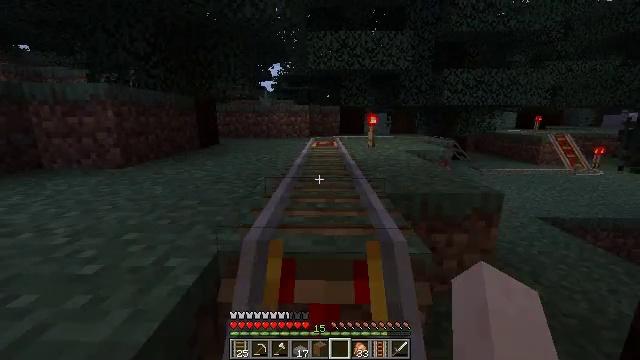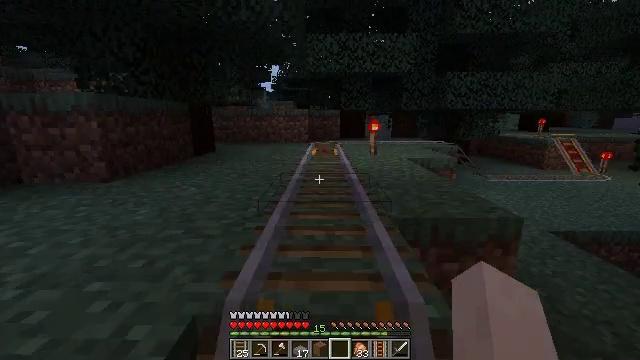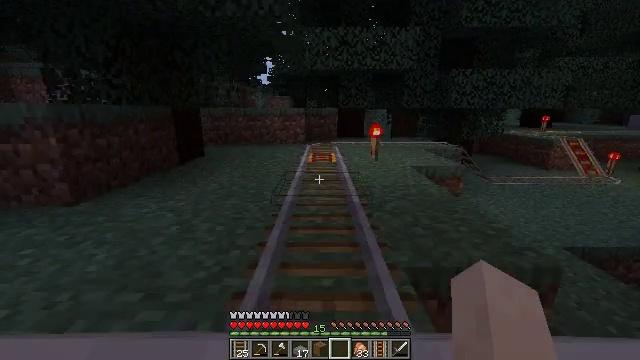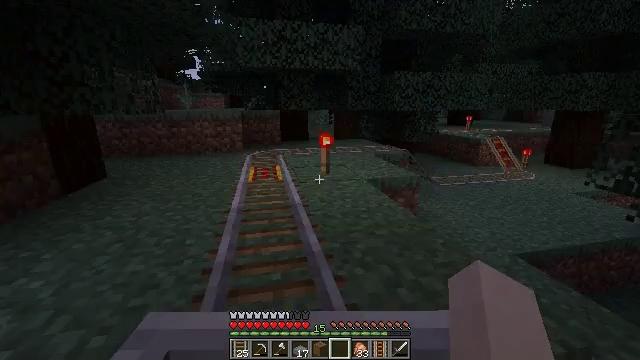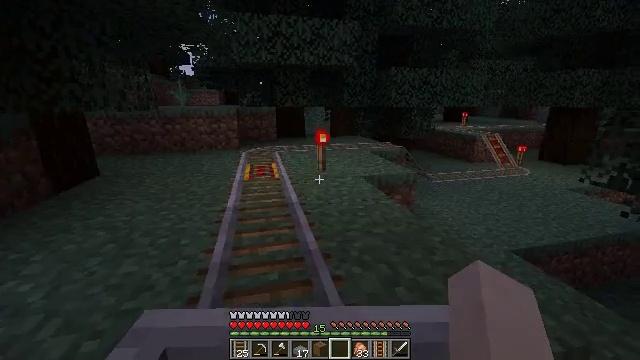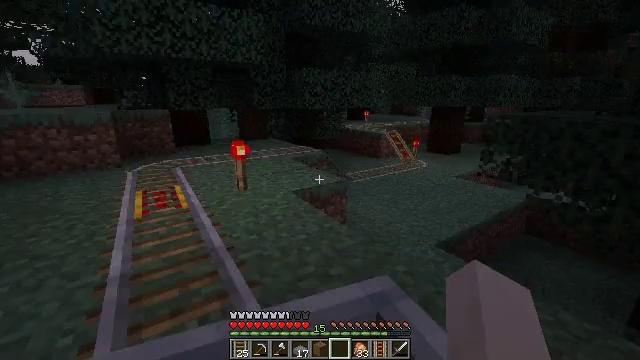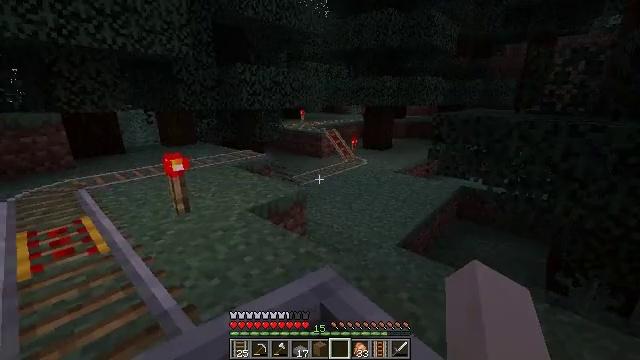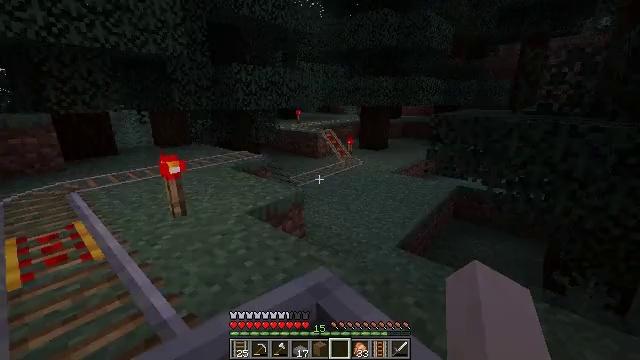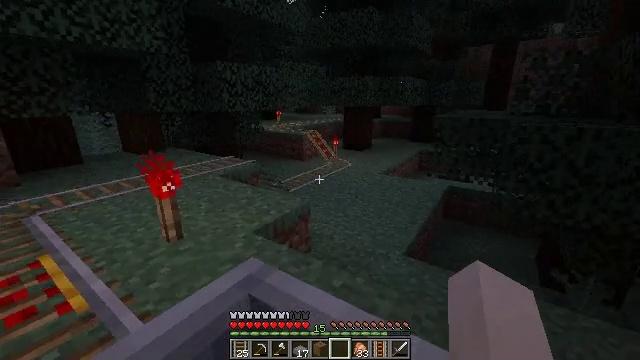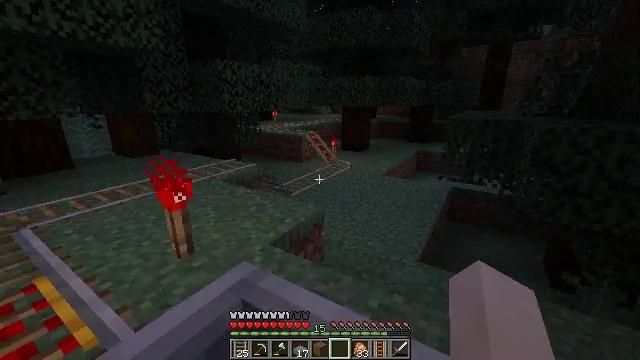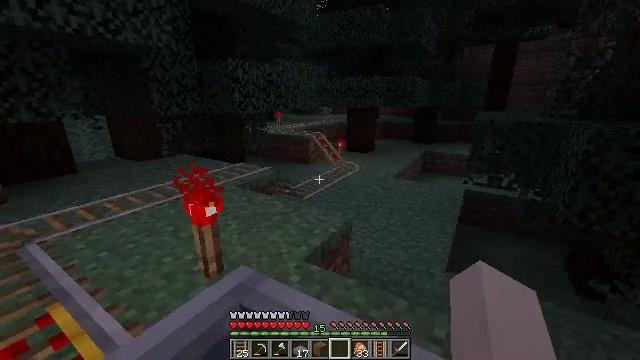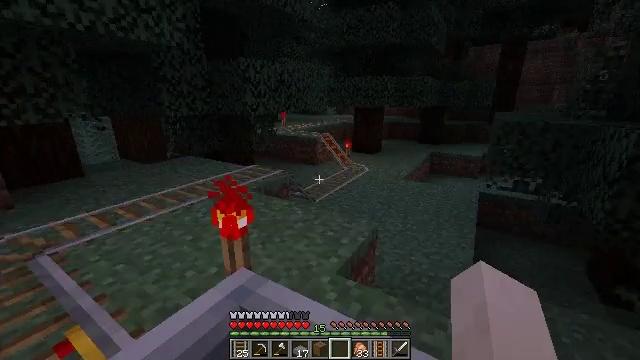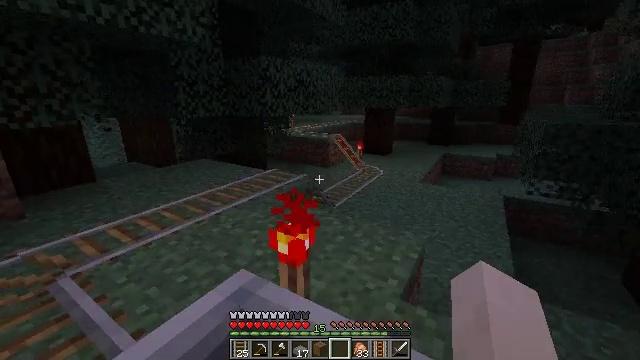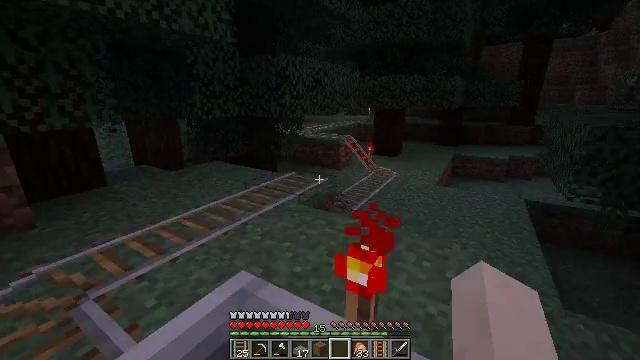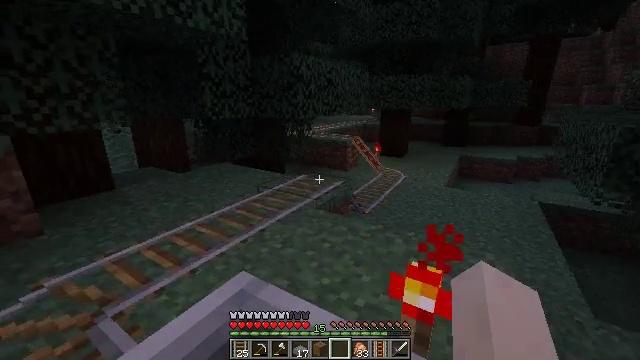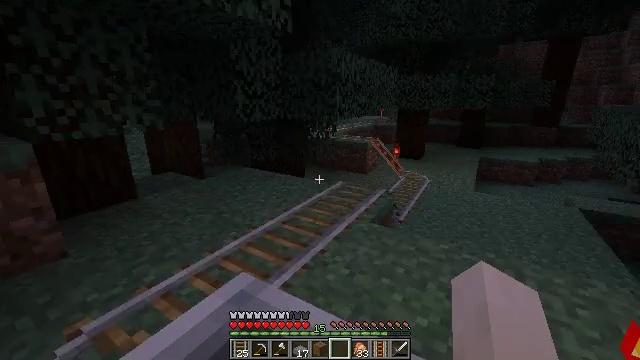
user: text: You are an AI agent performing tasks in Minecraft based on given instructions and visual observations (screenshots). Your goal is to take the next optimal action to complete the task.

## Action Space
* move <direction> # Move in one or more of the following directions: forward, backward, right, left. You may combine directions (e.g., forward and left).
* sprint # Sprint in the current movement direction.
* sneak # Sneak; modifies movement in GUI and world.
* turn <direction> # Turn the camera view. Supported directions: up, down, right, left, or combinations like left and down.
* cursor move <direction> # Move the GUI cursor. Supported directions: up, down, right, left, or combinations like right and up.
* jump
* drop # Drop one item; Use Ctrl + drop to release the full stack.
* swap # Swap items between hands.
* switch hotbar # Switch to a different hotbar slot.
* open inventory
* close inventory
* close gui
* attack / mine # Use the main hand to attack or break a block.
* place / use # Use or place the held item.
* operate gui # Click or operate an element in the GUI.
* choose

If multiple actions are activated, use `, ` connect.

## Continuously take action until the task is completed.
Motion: motion action
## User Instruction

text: Collect rails for building a railway.
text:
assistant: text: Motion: no_op
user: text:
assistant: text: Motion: turn right and down
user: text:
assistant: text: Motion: turn right
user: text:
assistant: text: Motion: turn right
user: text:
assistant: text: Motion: turn right
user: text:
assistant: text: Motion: turn right
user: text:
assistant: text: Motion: turn right
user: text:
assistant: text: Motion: turn right
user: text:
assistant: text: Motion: no_op
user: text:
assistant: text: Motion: no_op
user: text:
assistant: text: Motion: no_op
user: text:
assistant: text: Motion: no_op
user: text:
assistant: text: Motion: no_op
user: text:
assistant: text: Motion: no_op
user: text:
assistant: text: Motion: no_op
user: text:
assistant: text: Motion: no_op
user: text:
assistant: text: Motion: no_op
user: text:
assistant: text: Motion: no_op
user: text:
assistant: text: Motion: turn right
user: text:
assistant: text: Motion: turn right
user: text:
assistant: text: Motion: no_op
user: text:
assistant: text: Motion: no_op
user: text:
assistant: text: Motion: no_op
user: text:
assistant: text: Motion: no_op
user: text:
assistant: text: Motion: no_op
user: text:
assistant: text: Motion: no_op
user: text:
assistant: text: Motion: no_op
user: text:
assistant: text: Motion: no_op
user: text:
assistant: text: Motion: no_op
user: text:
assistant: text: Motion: no_op